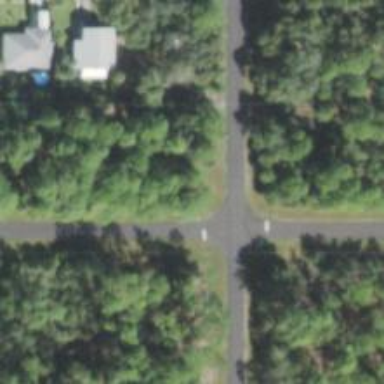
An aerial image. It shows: Residential road.